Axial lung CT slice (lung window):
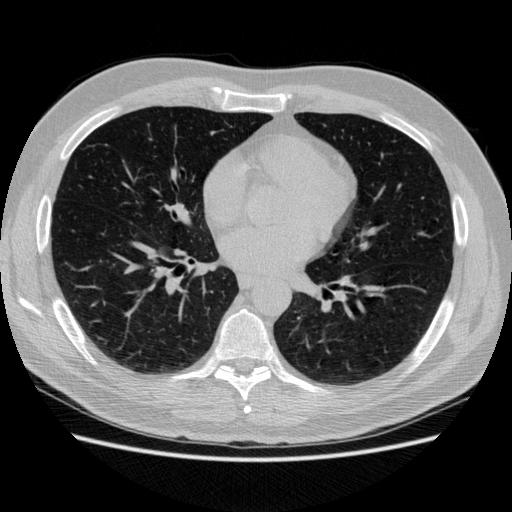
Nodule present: no